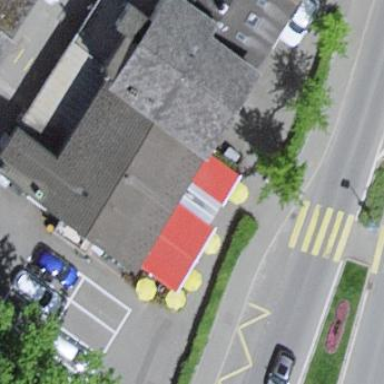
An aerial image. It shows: Outdoor seating area for leisure land.